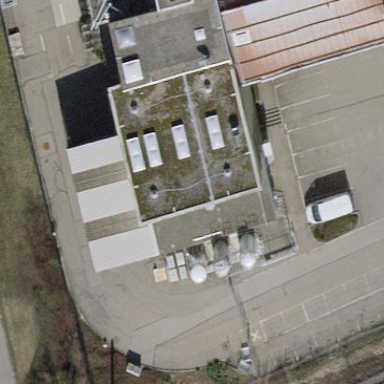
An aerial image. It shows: View of roof of building.